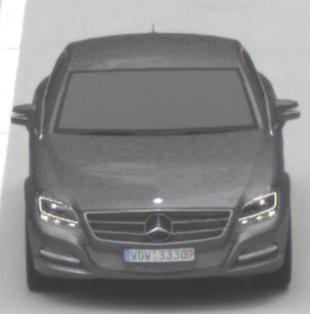
Make: Mercedes-Benz
Model: CLS Coupé 350
Detailed model: CLS-Class (218) Coupé
Model produced from: 2011/01
Model produced until: 2014/07
Doors: 4
Color: gray
Road condition: dry road
Daytime: morning or afternoon
Contrast: low contrast